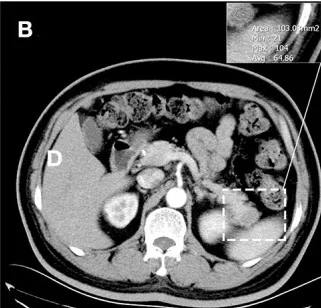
Unenhanced CT showed the mass to be isoattenuating and barely perceptible. It demonstrated mild enhancement in the arterial phase.
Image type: radiology (ct)